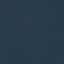
Land use / land cover: SeaLake